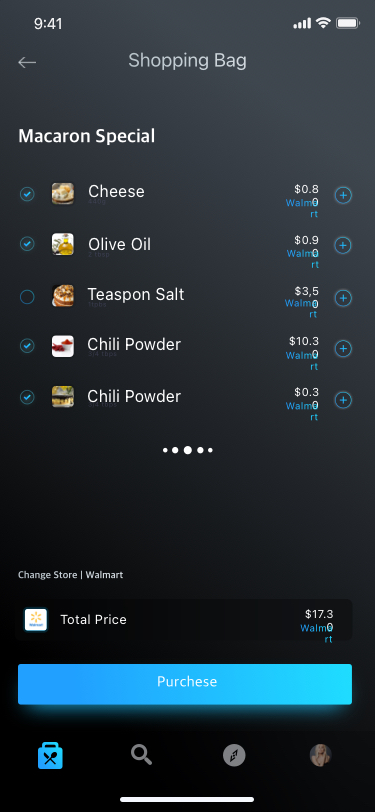
Text in this UI design:
Macaron Special
Change Store | Walmart
Shopping Bag